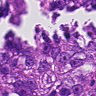
Metastatic tissue present: yes